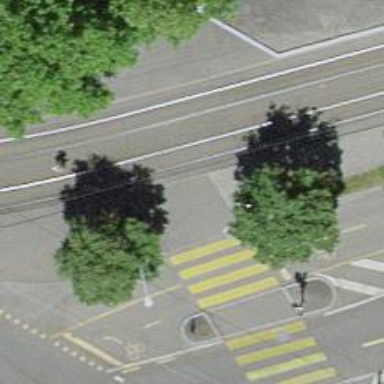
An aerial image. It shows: Tram crossing on the railway.